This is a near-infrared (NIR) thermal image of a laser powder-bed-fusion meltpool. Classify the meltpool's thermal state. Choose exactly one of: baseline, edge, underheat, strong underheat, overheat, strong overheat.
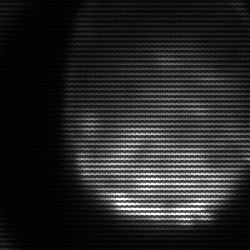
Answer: edge